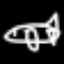
Label: airplane